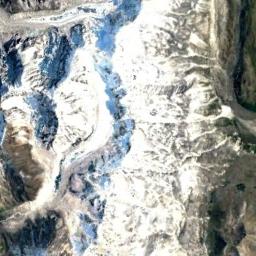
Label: snowberg